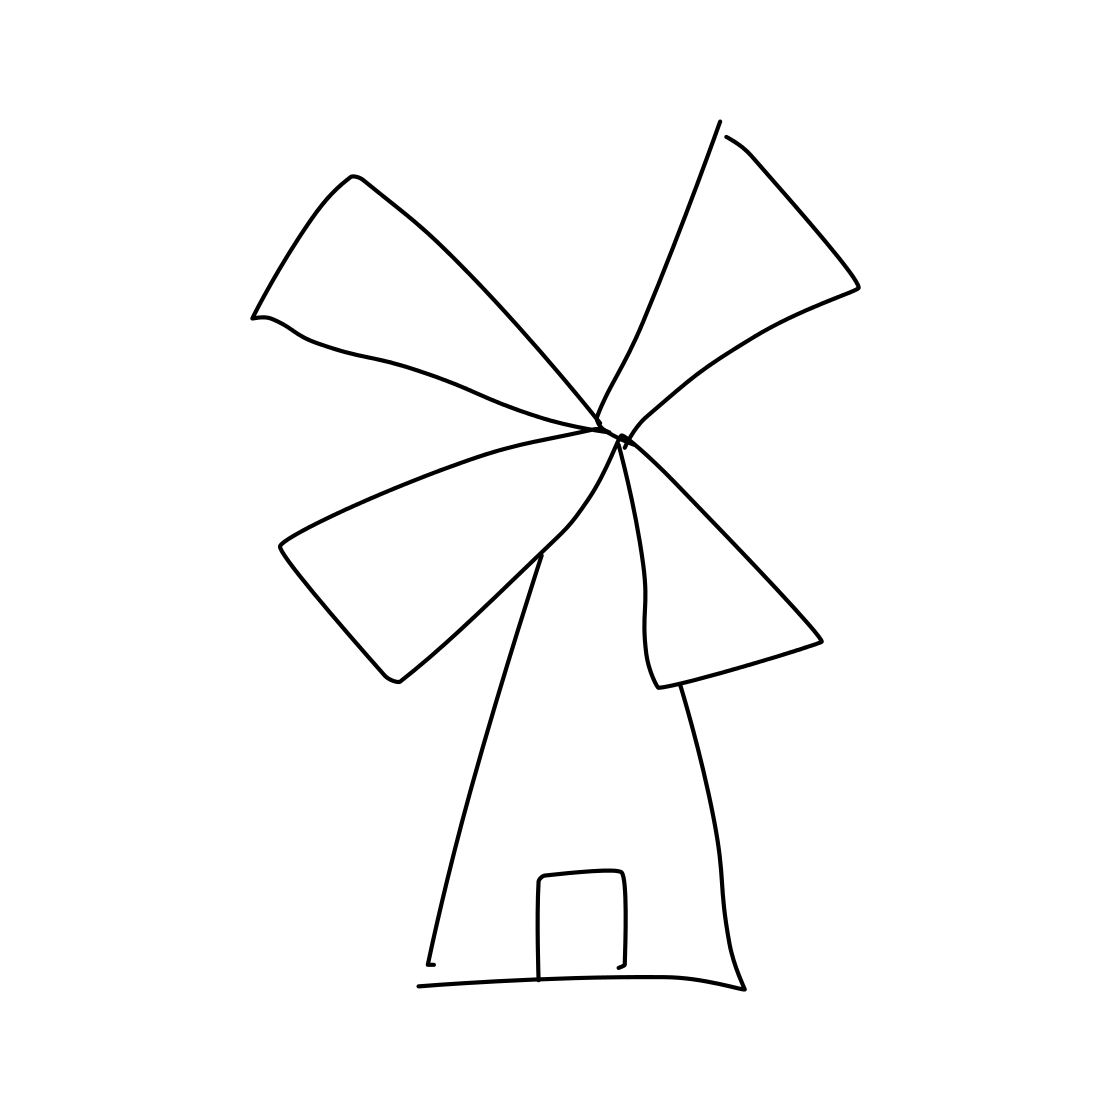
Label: windmill